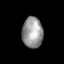
Tissue: skin
Cell type: Epithelial cells
Senescence score: 0.2533
Nuclear area (px): 627
Mean DAPI intensity: 151.086